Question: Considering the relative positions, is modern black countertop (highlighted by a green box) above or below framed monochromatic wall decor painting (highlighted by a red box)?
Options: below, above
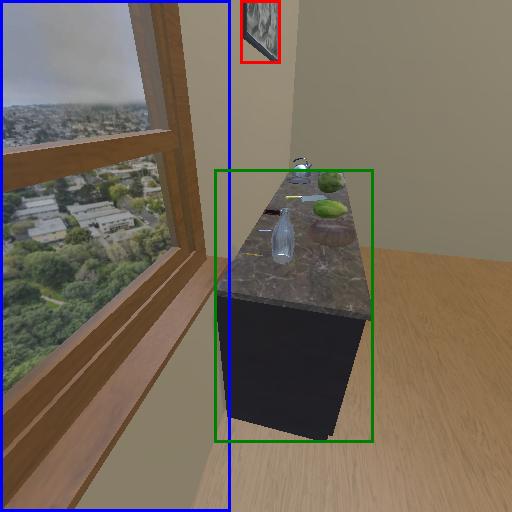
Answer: below